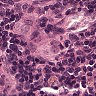
Metastatic tissue present: yes